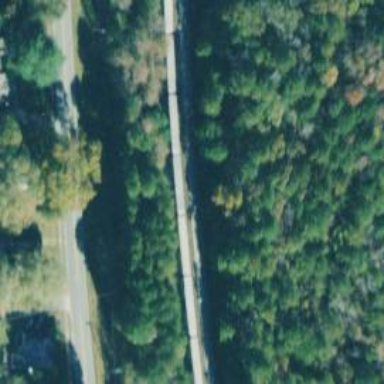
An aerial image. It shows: Railway siding for service.